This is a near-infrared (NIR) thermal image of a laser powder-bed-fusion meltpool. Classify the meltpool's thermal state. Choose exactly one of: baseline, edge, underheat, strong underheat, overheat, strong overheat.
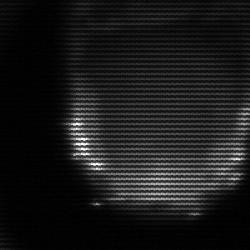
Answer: edge